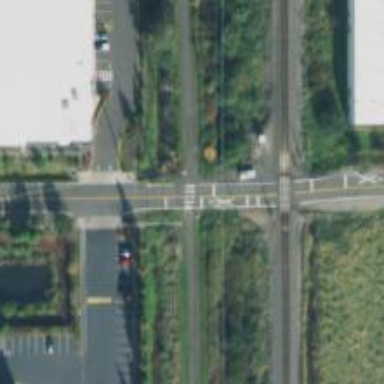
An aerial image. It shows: Uncontrolled zebra crossing on the road.